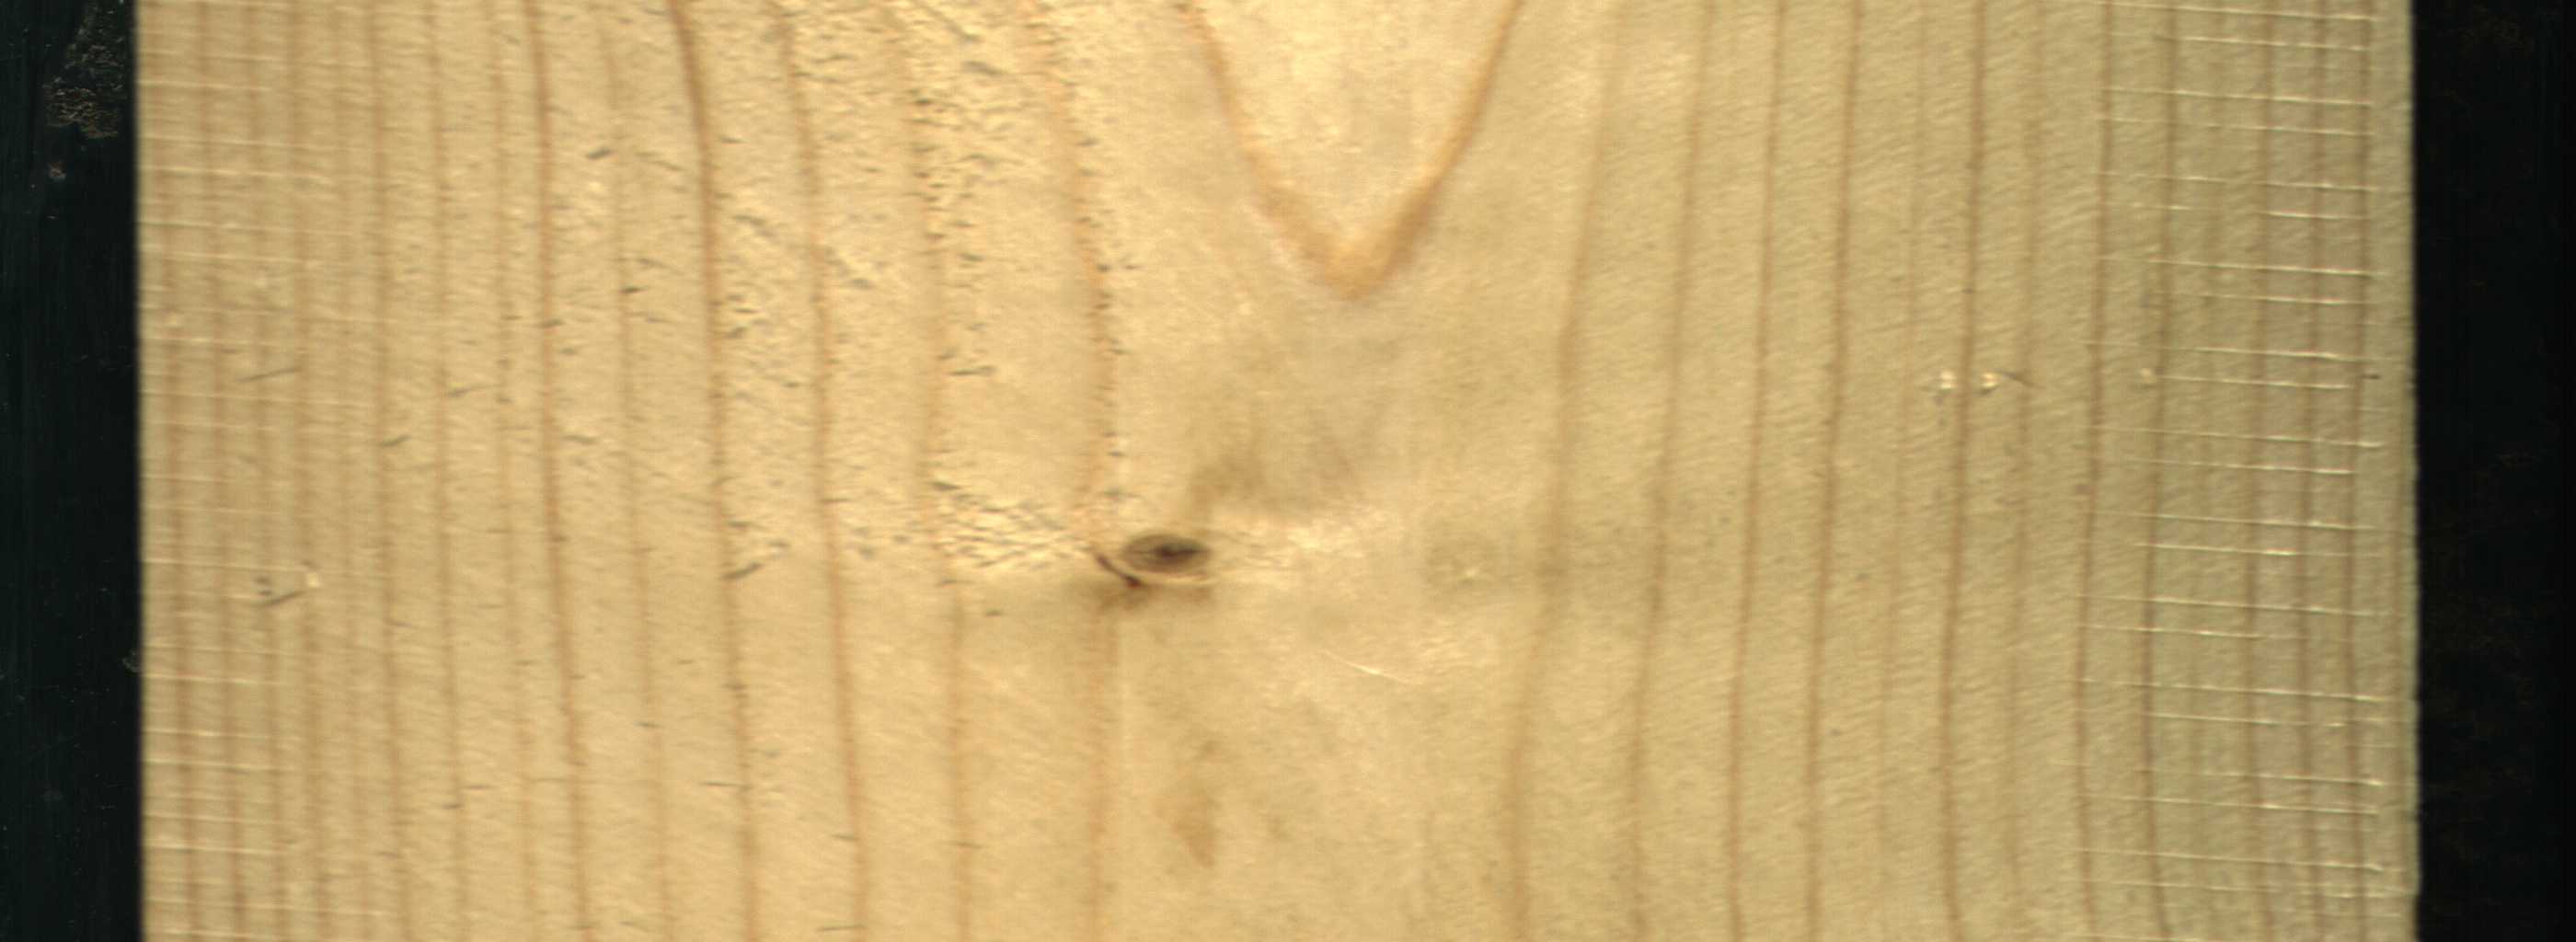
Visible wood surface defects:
Live_Knot